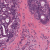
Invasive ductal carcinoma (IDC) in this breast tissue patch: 0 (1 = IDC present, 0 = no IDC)